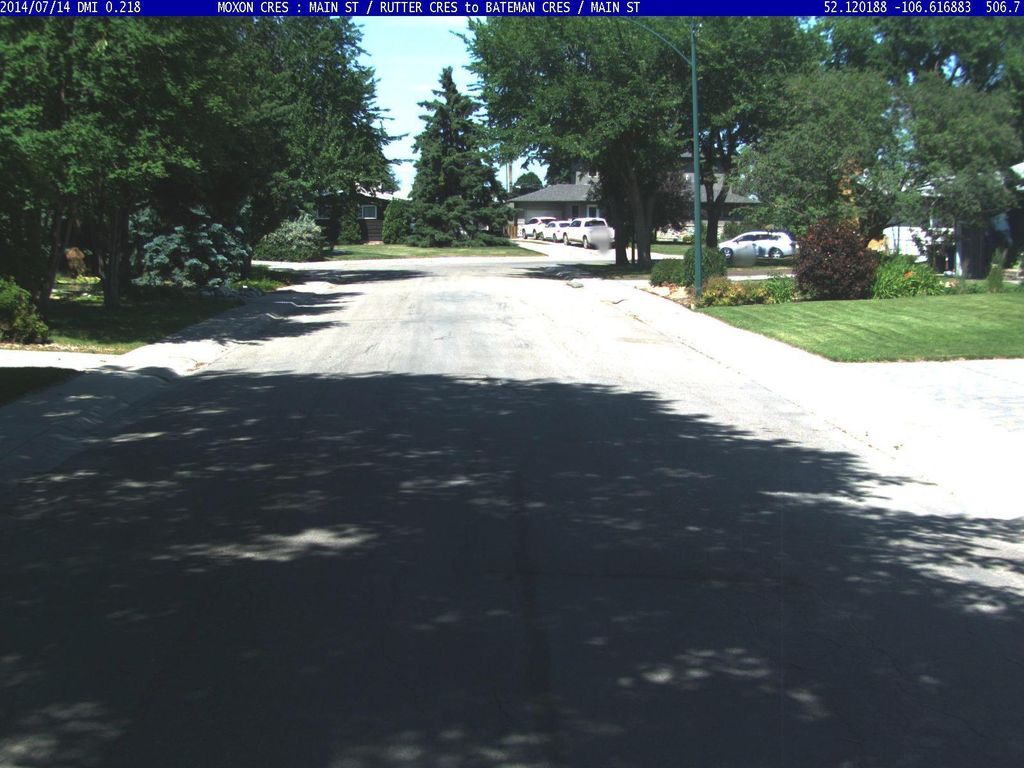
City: saskatoon